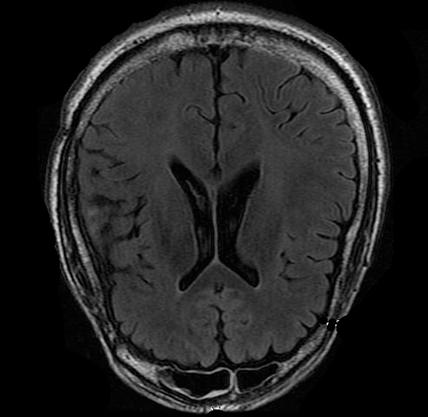
Label: notumor